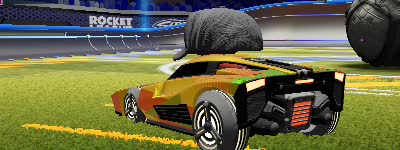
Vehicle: breakout